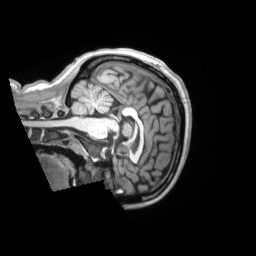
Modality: T1w
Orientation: sagittal
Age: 21
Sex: female
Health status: ill
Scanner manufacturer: siemens
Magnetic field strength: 3 T
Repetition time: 2.2 s
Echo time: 0.00157 s